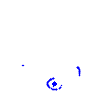
Particle: pion